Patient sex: M
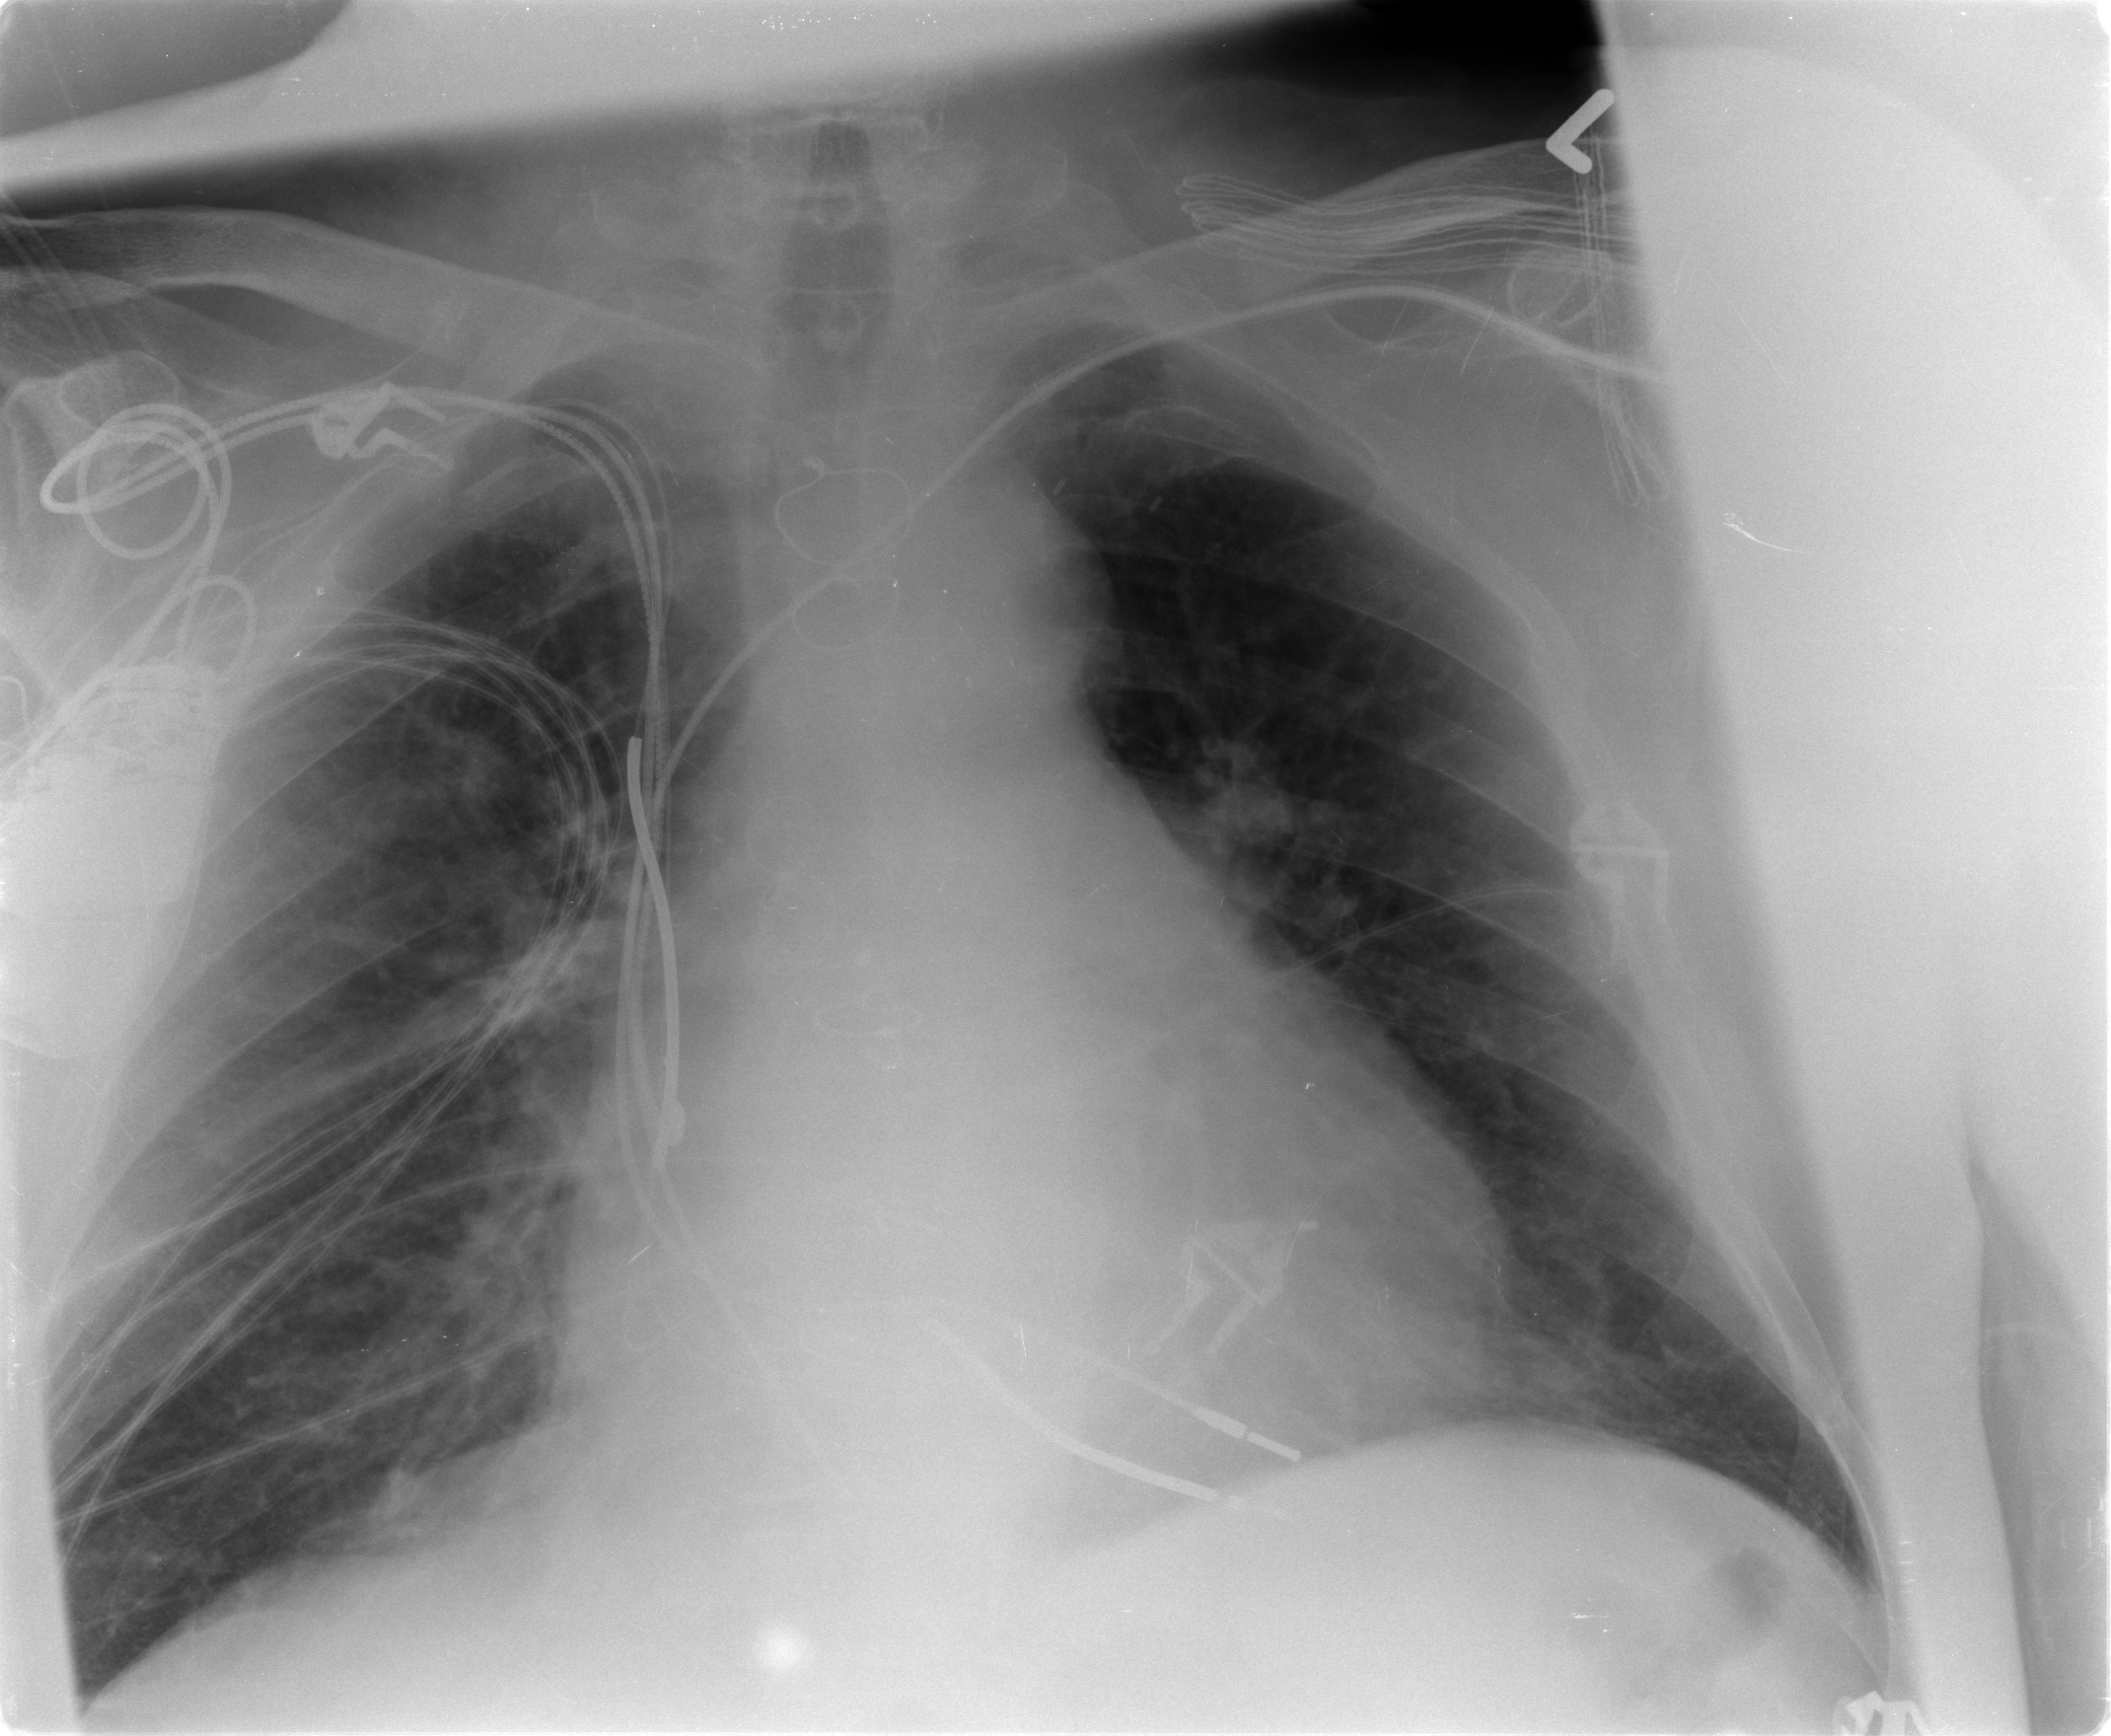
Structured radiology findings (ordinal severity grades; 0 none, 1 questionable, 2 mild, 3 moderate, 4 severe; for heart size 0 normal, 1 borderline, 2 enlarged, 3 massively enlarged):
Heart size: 2
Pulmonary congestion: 0
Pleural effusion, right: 0
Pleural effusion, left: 0
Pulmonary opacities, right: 0
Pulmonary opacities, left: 0
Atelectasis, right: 1
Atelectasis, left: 1